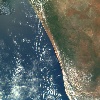
Label: water